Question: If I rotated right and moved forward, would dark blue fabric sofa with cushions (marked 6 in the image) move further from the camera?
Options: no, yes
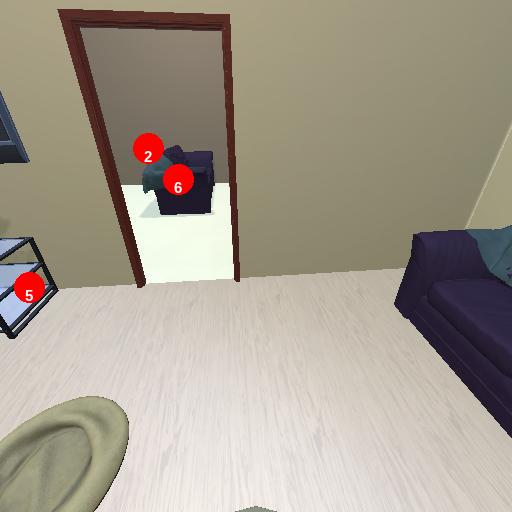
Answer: no